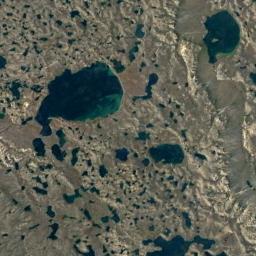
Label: wetland